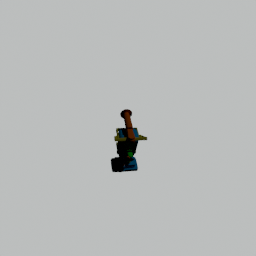
Label: electronics